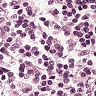
Metastatic tissue present: no